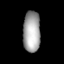
Tissue: lung
Cell type: Epithelial cells
Senescence score: 0.1862
Nuclear area (px): 690
Mean DAPI intensity: 165.428